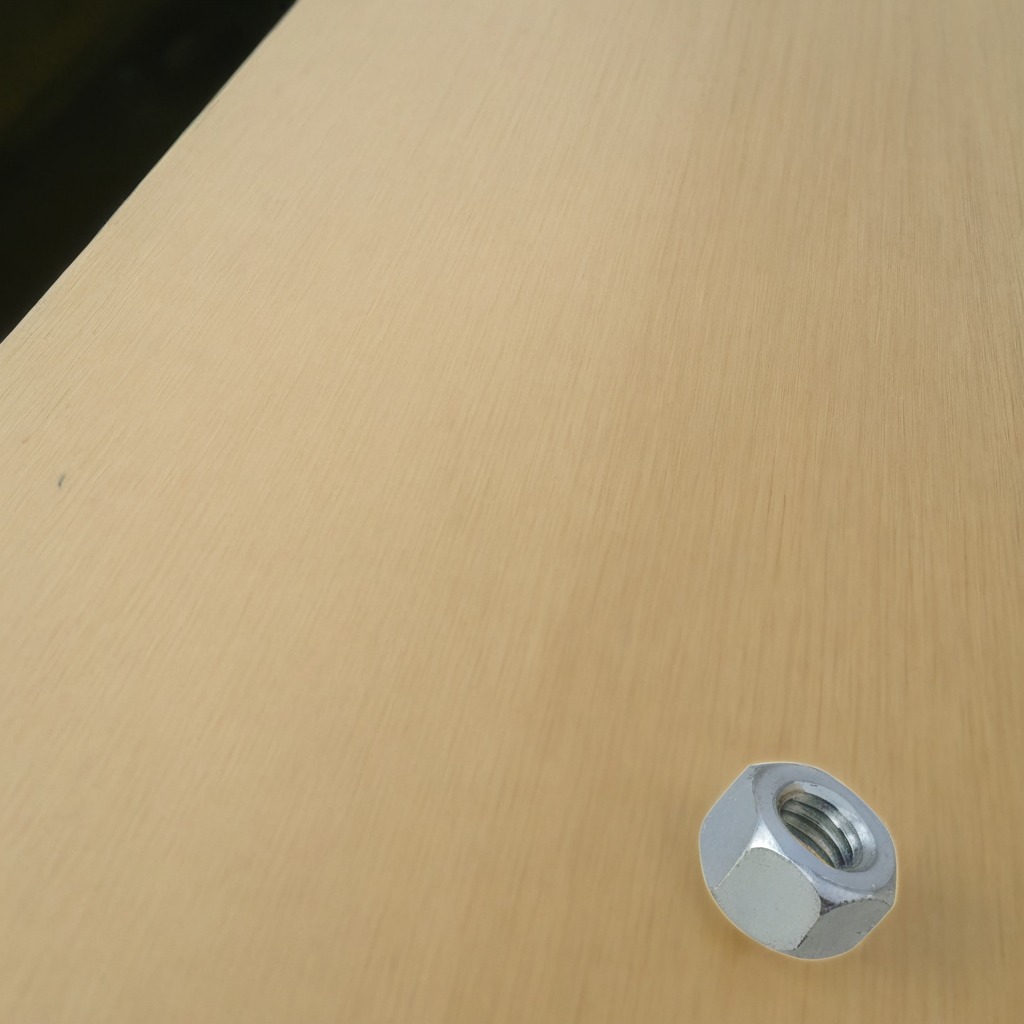
A metal nut is lying on the plywood surface in a paint workshop lit by afternoon window light.